RGB frame:
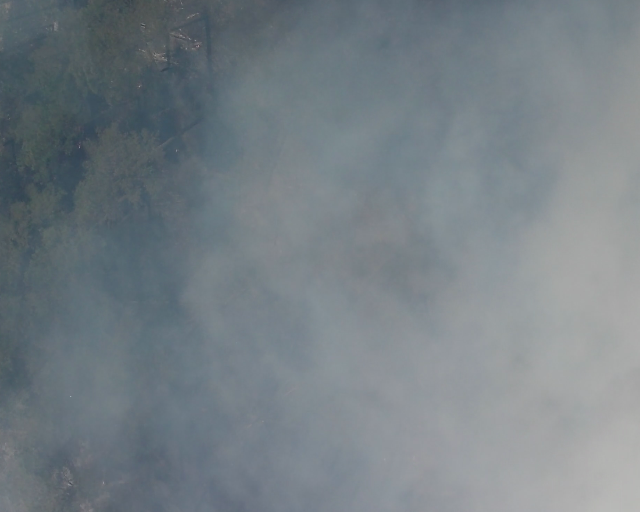
Thermal frame:
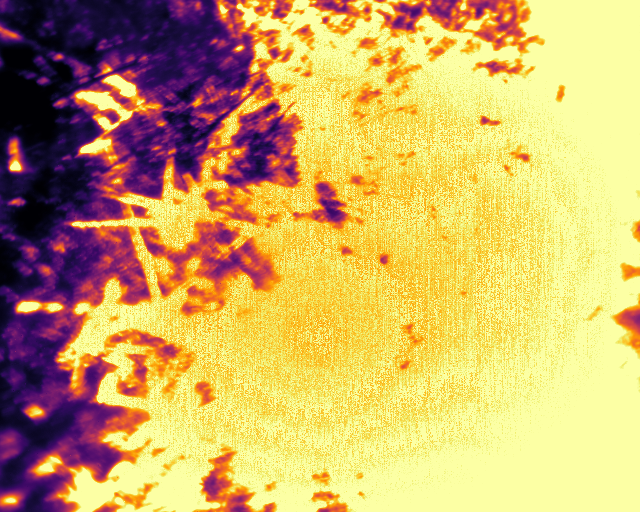
Captured: 2026-02-27 02:39:45
Pixels at or above 80 °C: 281809 (fraction of frame: 0.86)